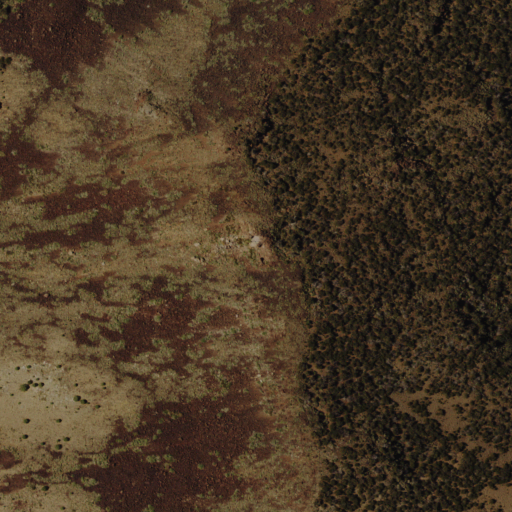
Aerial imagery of mountain in Nevada named Davis Mountain containing only evergreen forest